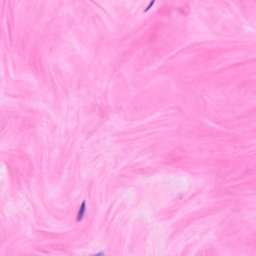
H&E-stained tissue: Breast